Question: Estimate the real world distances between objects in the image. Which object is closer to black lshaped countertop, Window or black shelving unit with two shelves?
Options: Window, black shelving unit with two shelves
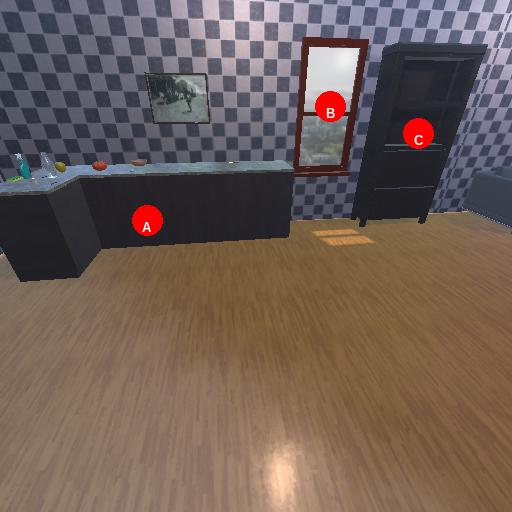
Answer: Window